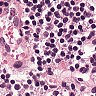
Metastatic tissue present: no